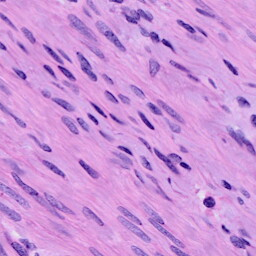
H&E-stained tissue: Cervix